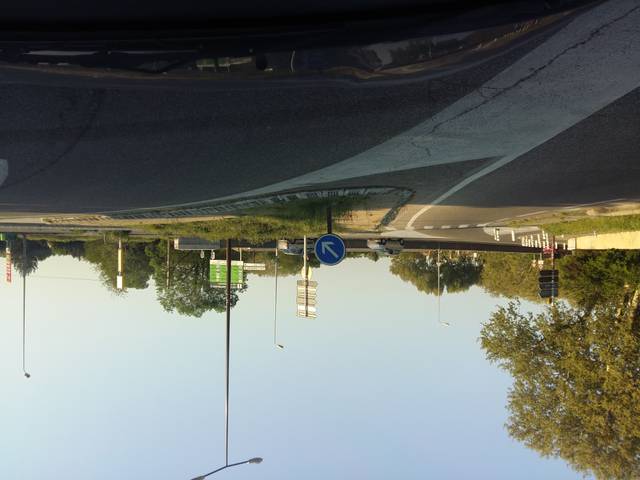
Region: France
Coordinates: 43.953, 4.797